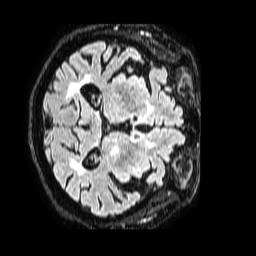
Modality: FLAIR
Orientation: axial
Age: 84
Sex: female
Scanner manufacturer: philips
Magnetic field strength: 1.5 T
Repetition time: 4.8 s
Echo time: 0.3 s